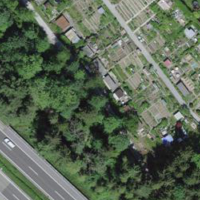
EUNIS habitat code: 57
Species observed at this site:
Lonicera acuminata